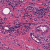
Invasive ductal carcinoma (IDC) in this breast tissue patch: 1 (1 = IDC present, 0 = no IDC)